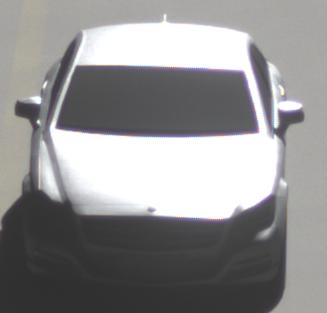
Make: Mercedes-Benz
Model: CLS Coupé 350
Detailed model: CLS-Class (218) Coupé
Model produced from: 2011/01
Model produced until: 2014/07
Doors: 4
Color: white
Road condition: dry road
Daytime: midday
Contrast: high contrast